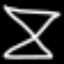
Label: hourglass